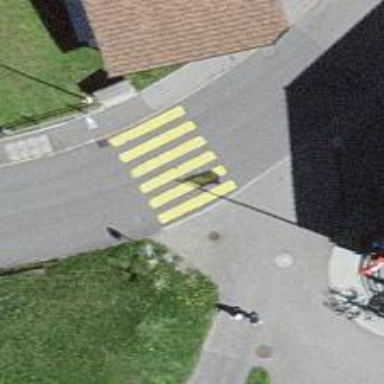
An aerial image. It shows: Marked crossing on the road.